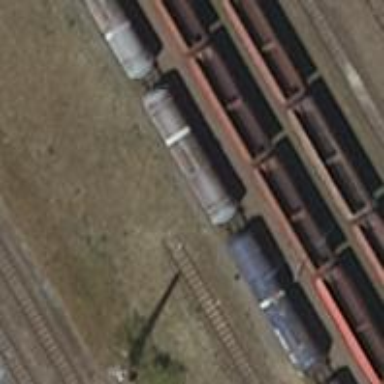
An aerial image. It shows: Disused railway yard.